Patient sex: M
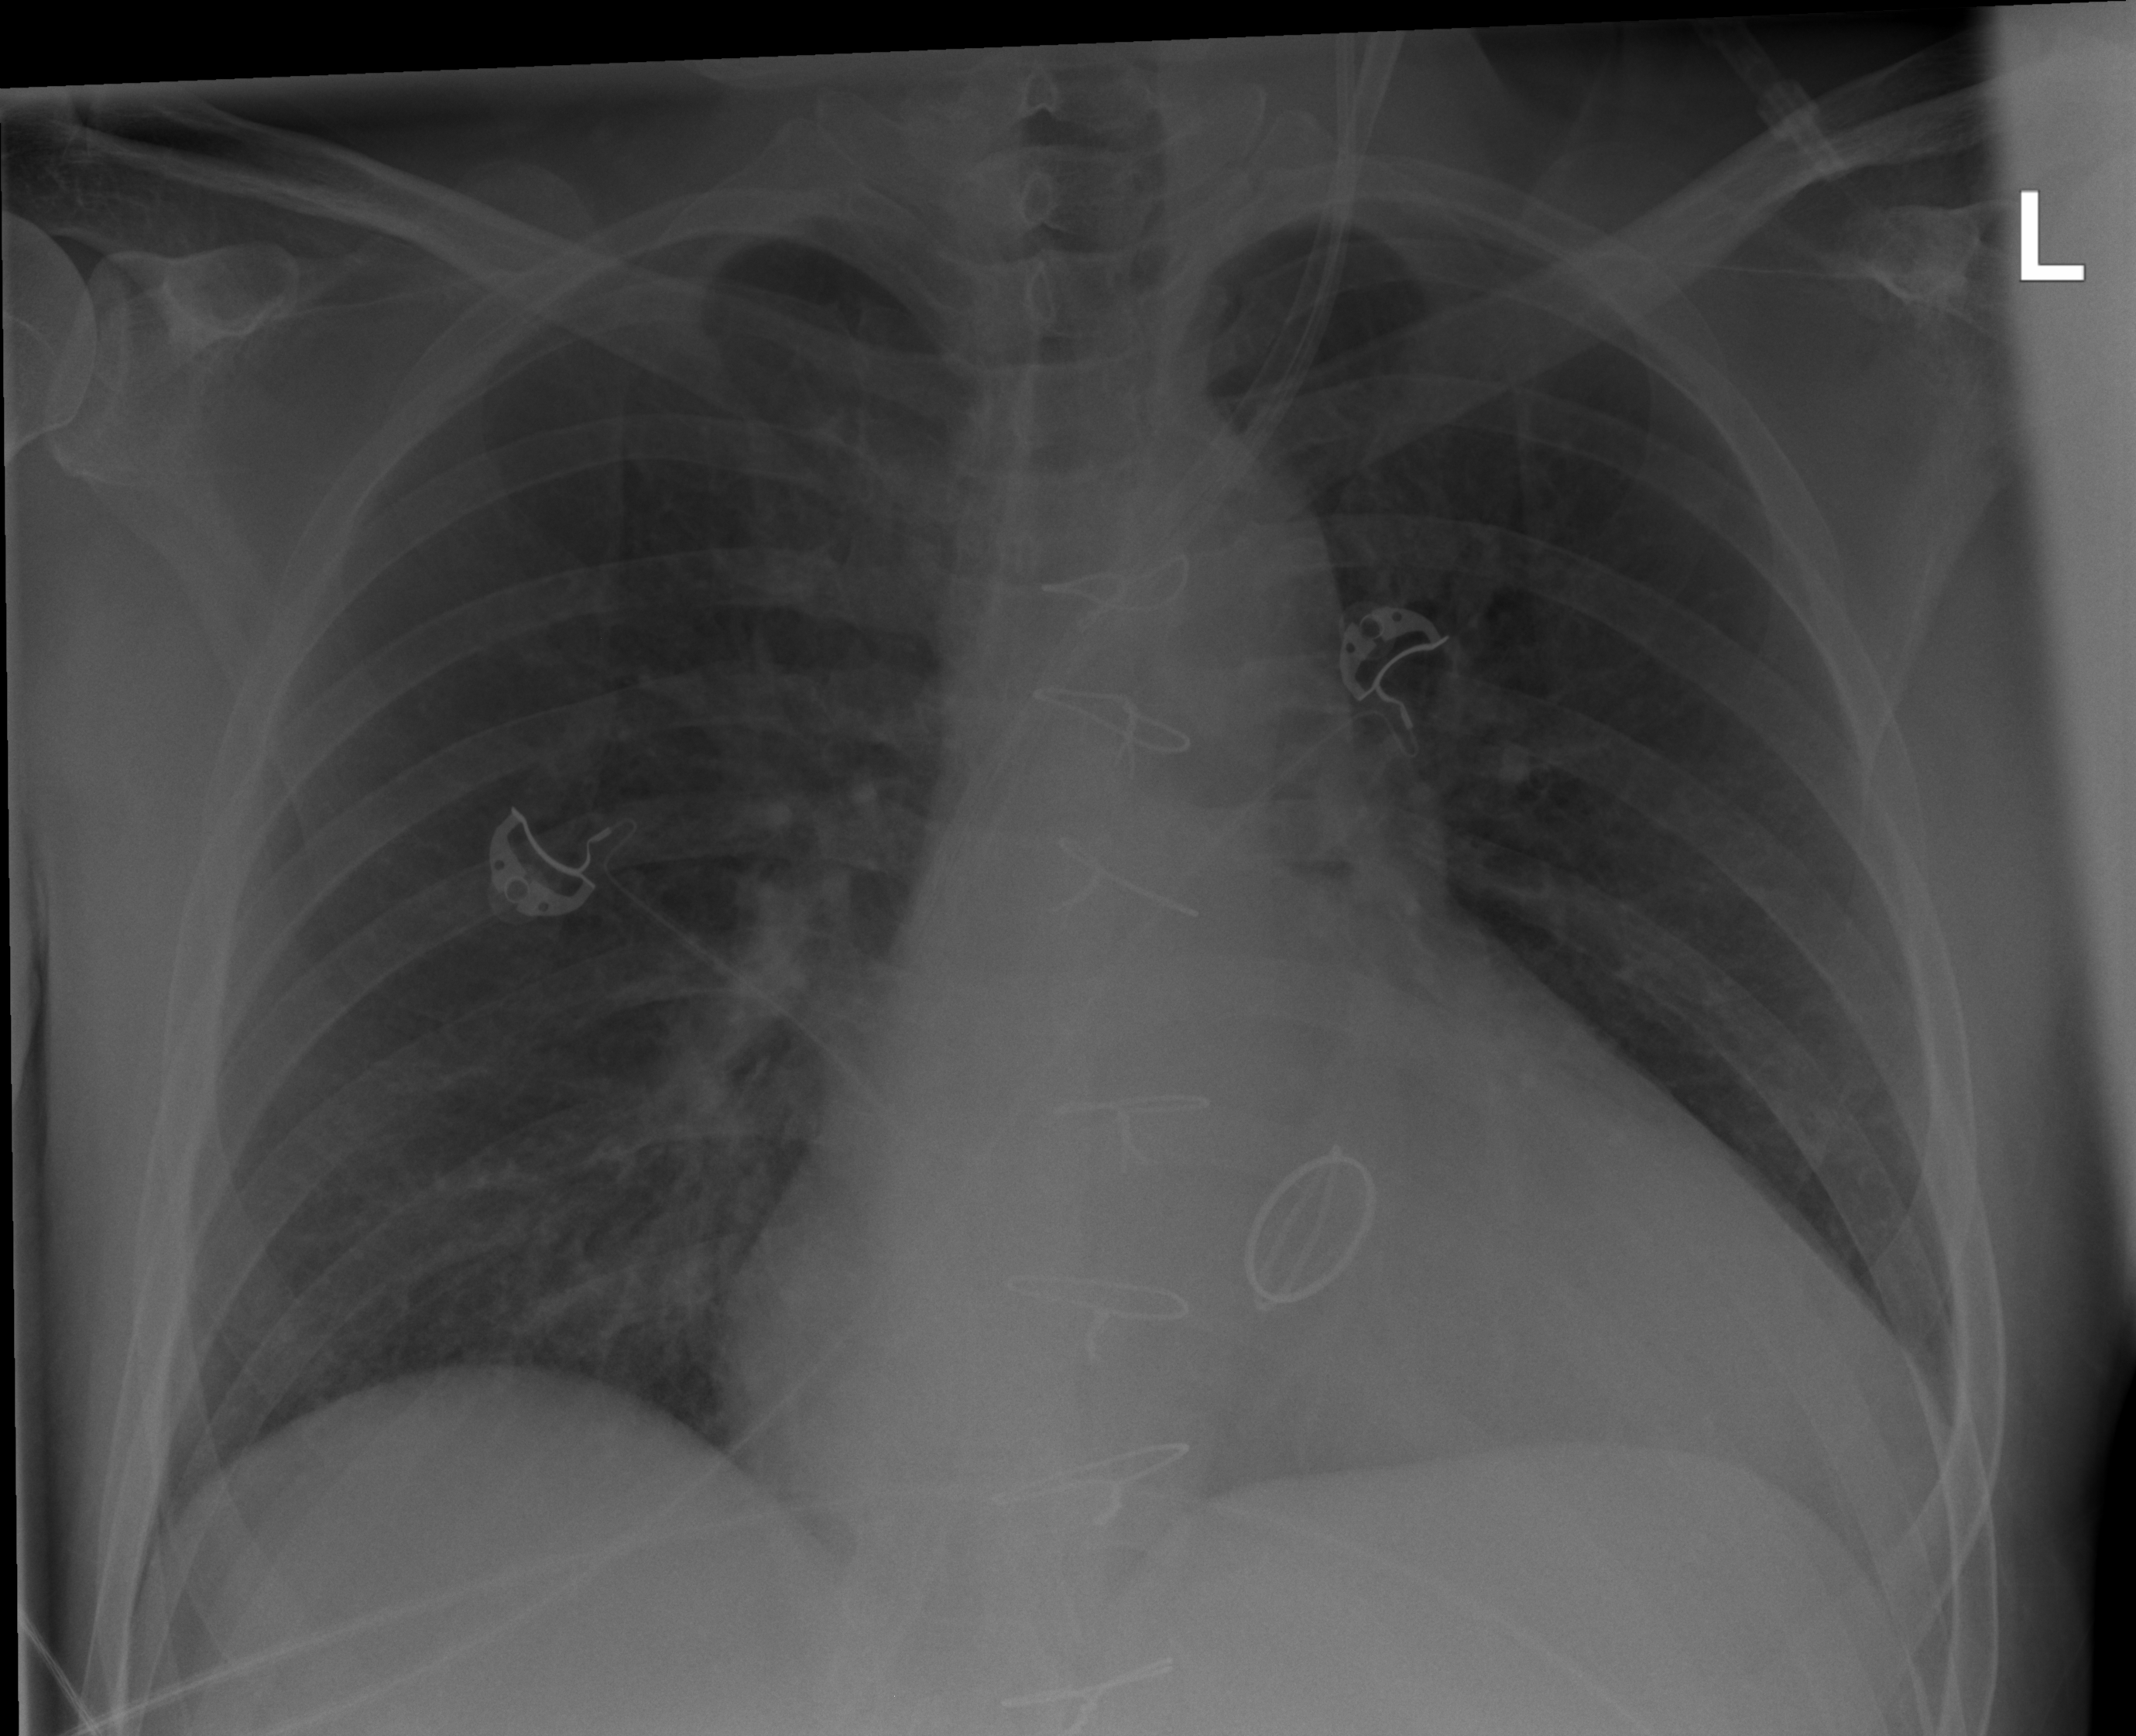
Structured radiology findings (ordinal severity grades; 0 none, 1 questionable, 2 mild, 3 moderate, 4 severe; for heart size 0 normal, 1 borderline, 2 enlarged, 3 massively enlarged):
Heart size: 2
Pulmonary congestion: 0
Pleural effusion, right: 0
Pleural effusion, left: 0
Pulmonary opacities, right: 0
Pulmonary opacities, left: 0
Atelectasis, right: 0
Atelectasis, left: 0